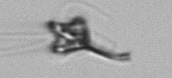
Label: Pyramimonas_longicauda